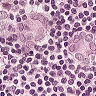
Metastatic tissue present: yes